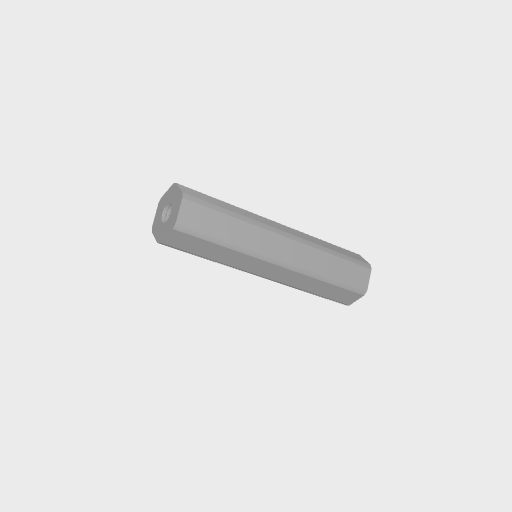
Part: Shaft12ROD48